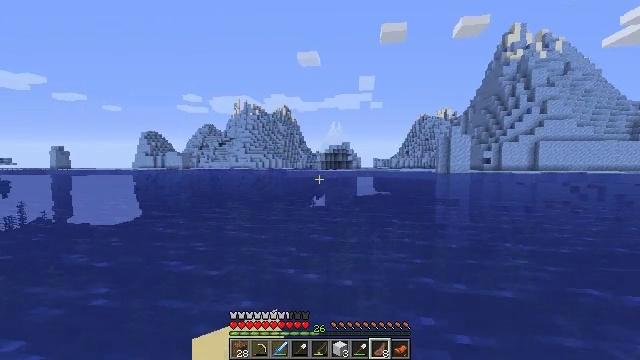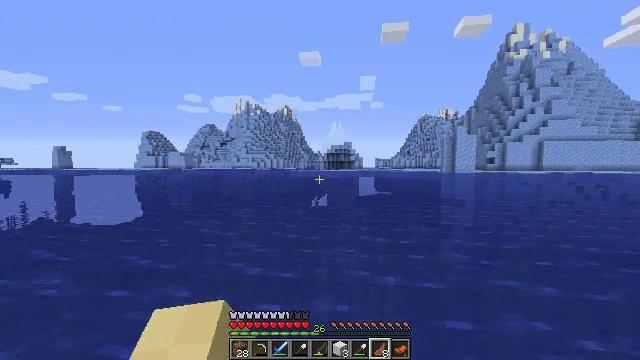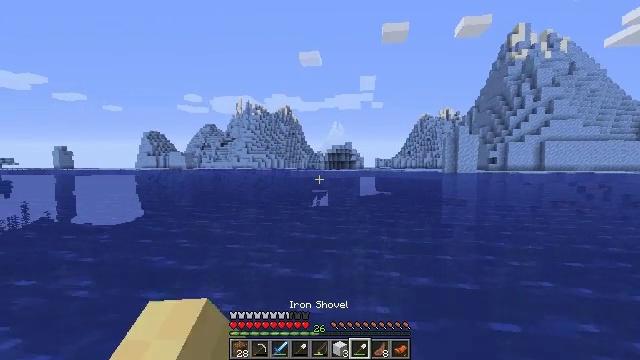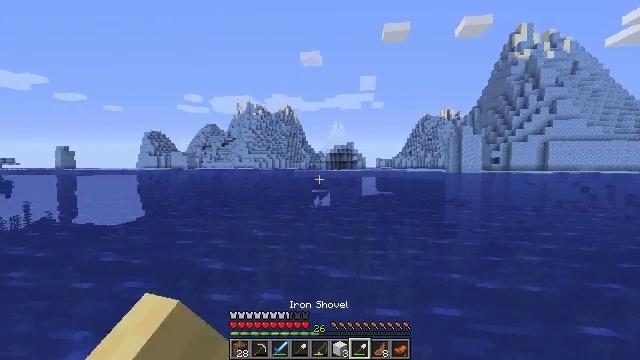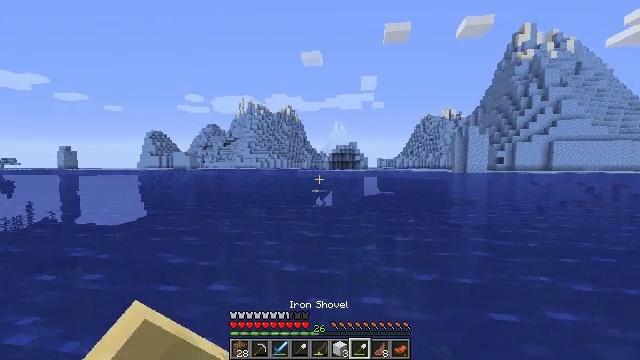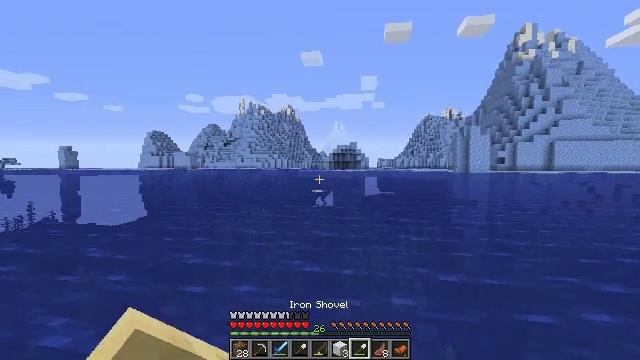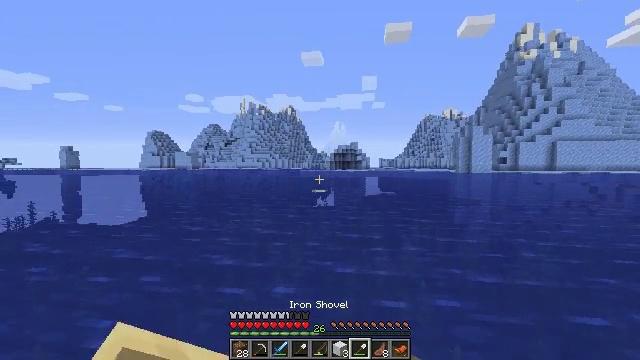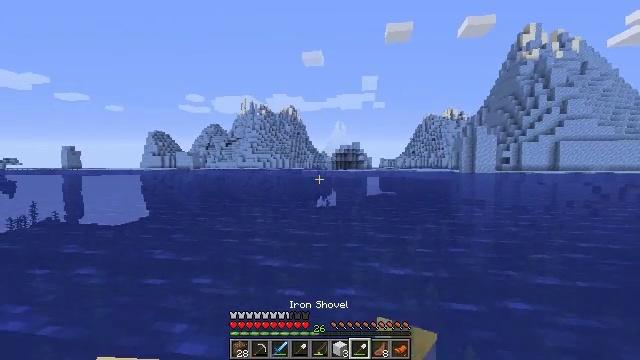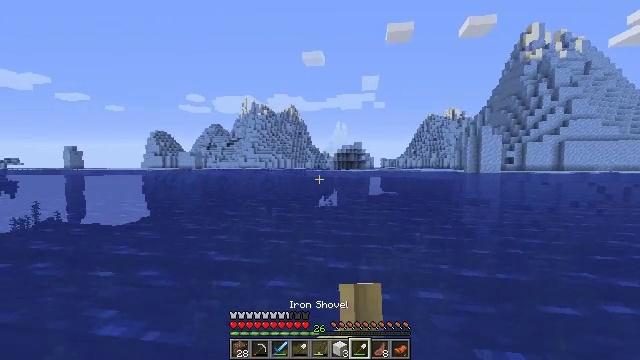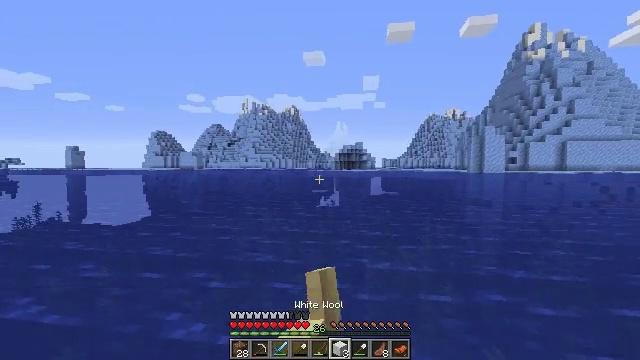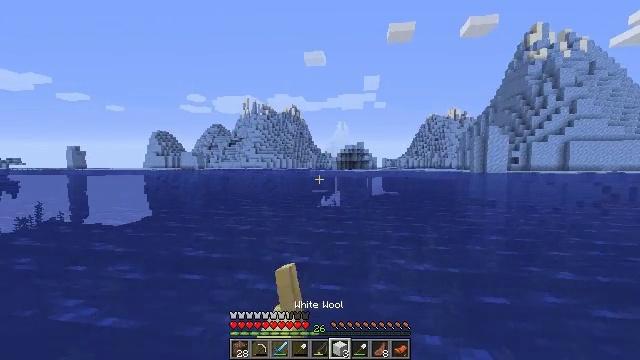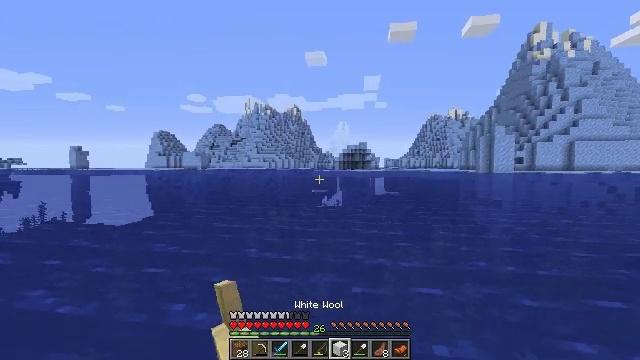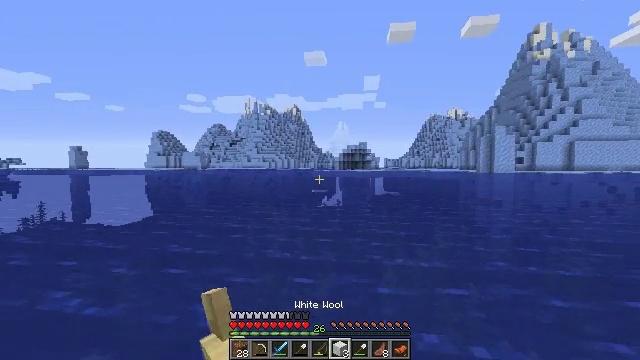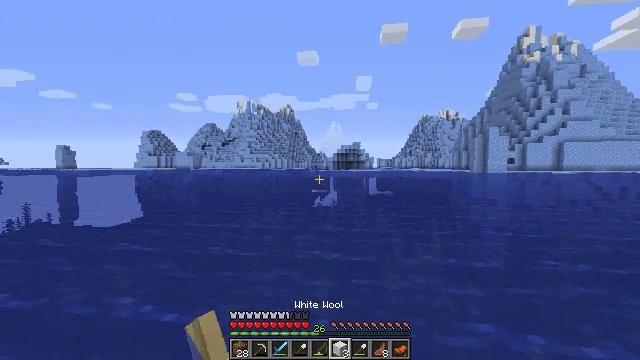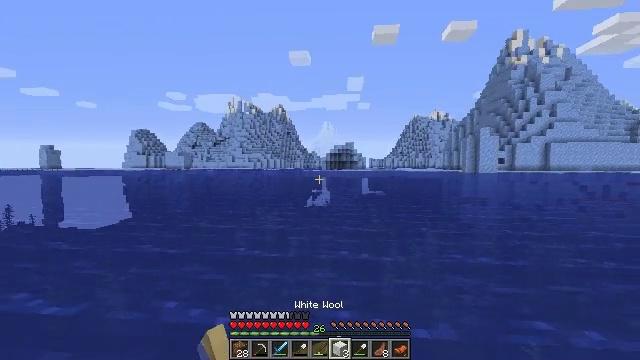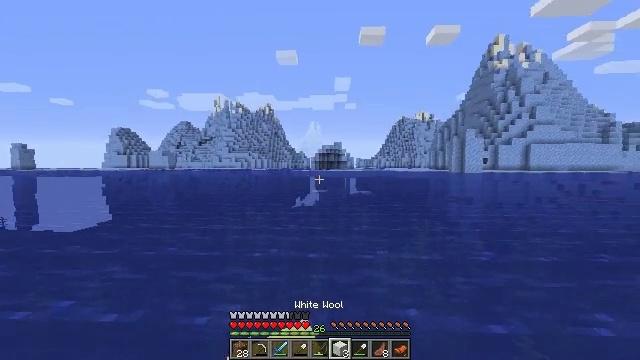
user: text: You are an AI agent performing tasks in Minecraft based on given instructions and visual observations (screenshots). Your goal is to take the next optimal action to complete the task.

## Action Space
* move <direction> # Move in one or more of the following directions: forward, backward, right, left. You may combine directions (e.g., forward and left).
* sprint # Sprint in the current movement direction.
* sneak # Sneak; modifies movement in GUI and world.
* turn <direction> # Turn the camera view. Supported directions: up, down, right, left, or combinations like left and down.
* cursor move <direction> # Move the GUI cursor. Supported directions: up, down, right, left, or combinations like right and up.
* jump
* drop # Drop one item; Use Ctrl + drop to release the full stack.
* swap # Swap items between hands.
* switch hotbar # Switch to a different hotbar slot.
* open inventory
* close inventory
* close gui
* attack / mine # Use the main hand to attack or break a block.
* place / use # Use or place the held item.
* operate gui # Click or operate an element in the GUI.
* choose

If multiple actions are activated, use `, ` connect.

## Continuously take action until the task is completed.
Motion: motion action
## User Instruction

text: Remove a lily pad from the inventory.
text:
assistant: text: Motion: move forward
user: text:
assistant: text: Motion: move forward
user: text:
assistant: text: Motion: move forward
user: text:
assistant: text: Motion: move forward
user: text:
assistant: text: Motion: move forward
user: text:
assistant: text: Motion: move forward
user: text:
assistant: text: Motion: move forward
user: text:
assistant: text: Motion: move forward
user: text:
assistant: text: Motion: move forward
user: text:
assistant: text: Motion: move forward
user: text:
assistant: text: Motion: move forward and move right
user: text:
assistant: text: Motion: move forward and move right
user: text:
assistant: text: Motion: move forward and move right
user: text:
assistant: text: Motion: move forward
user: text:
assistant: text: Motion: move forward
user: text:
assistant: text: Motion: move forward
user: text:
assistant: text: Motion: move forward
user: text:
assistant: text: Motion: move forward
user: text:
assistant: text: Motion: move forward
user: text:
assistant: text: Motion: move forward
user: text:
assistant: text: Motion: move forward
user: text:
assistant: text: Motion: move forward
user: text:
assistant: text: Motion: move forward
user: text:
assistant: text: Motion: move forward
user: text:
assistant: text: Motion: move forward
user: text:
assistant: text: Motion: move forward
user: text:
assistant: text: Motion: move forward
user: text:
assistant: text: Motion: move forward
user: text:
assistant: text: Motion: move forward
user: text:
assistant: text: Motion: move forward and move left